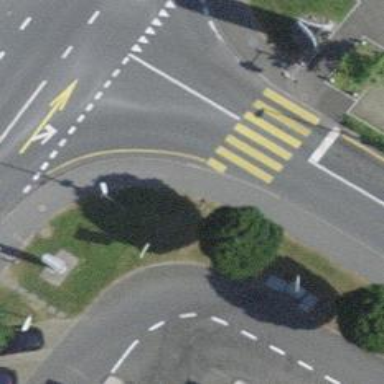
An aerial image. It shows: Sidewalk with zebra crossing.